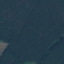
Land use / land cover class: Forest